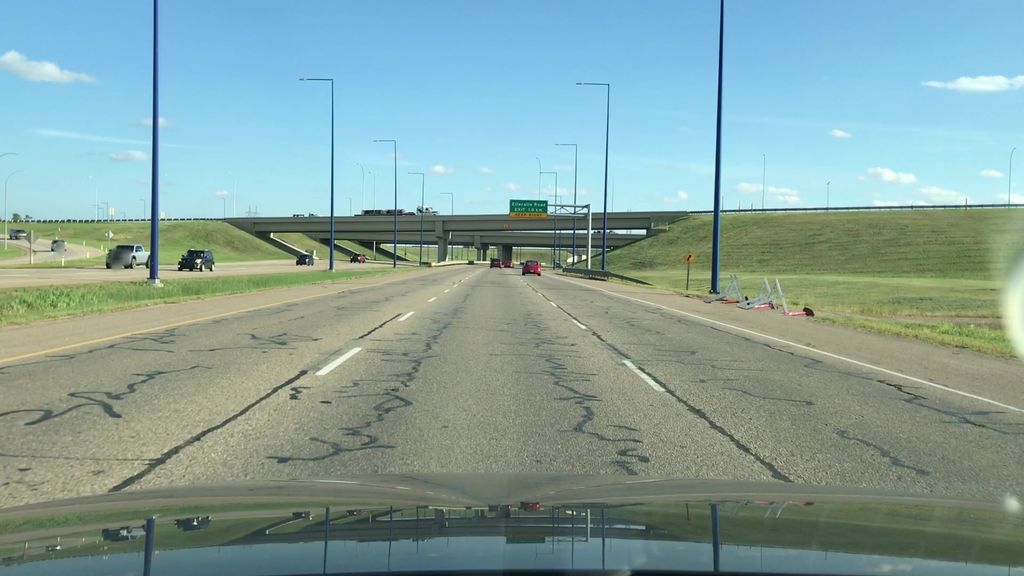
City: edmonton